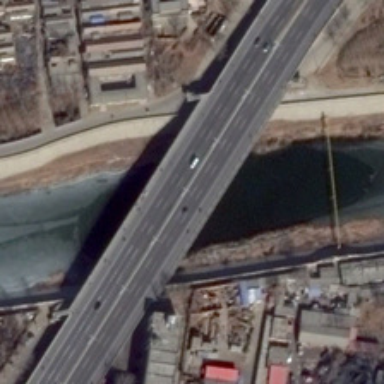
A bridge is on a river with many buildings on two sides .